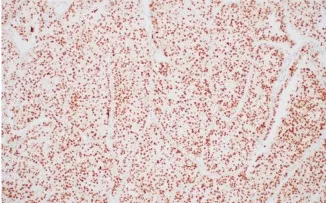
Immunohistochemistry studies. (A) Diffuse nuclear expression of TFE3 (40x).
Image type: pathology (immunostaining)